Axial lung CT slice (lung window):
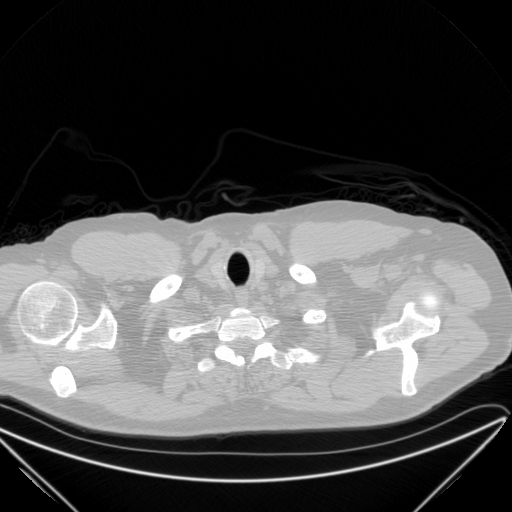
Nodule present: no